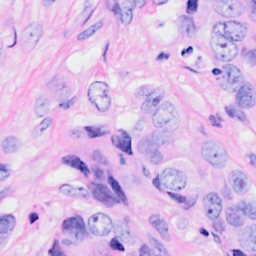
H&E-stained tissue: Breast